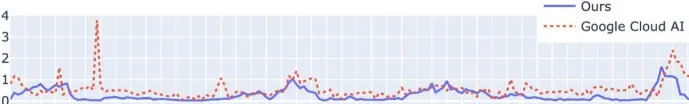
Comparison with Google Cloud AI. The "forecast date" indicates the date when each system is executed to produce the predicted number of cases for the next 7, 14, 21, and 28 days. All the periods indicated by the forecast dates are taken from the "COVID-19 Public Forecasts" dataset by Google Cloud AI. Our system achieved better error in 76.92-81.87% of the time. Dynamic ensemble parameters:.
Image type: chart (chart)